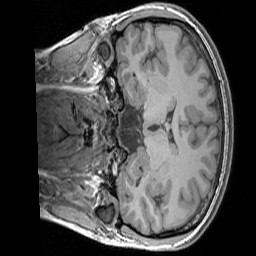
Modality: T1w
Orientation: coronal
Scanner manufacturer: siemens
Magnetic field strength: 3 T
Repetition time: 1.83 s
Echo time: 0.00303 s